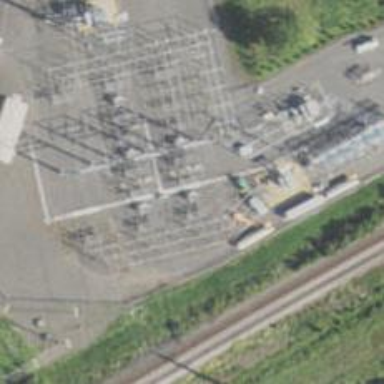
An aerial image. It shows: Switch for power supply.